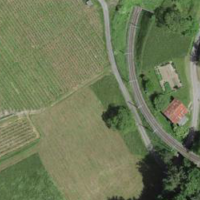
EUNIS habitat code: 40
Species observed at this site:
Sambucus nigra
Asplenium trichomanes
Fagus sylvatica
Geum urbanum